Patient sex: M
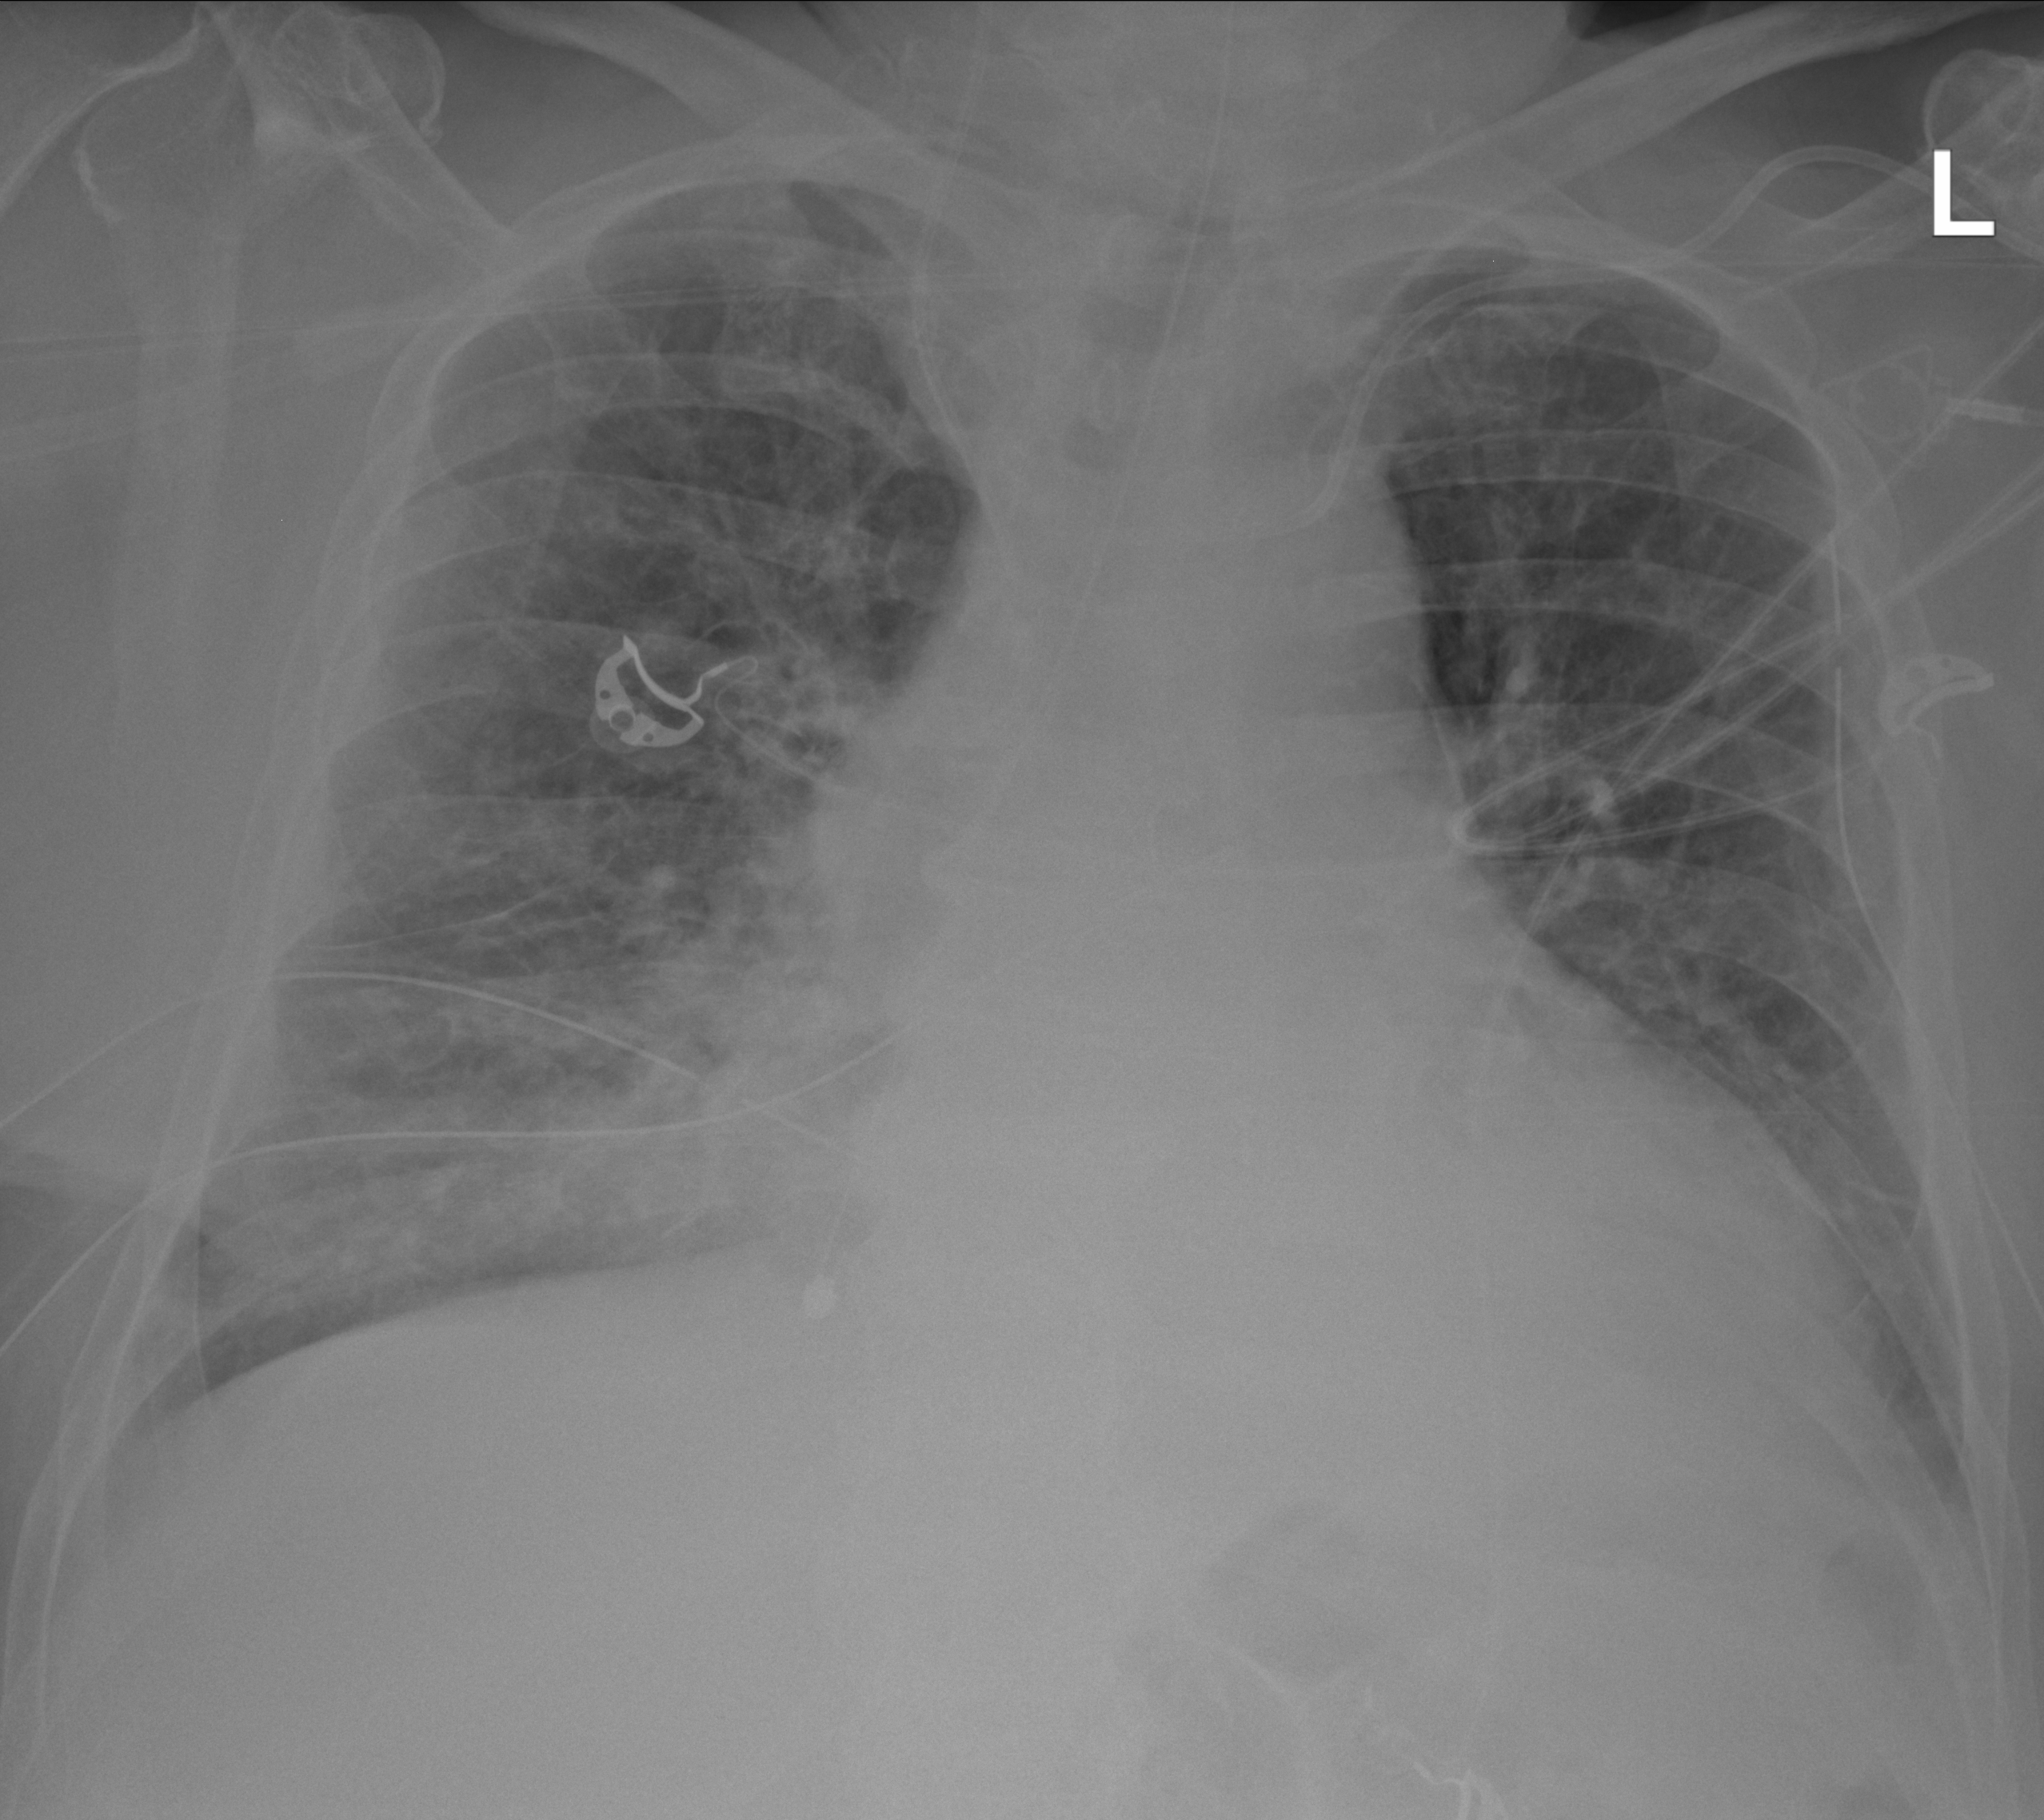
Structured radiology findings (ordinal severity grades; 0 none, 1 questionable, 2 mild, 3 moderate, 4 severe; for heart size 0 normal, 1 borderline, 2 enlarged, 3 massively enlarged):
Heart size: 2
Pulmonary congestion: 2
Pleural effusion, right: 2
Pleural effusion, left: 2
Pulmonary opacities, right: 2
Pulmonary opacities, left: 0
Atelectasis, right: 3
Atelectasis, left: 2